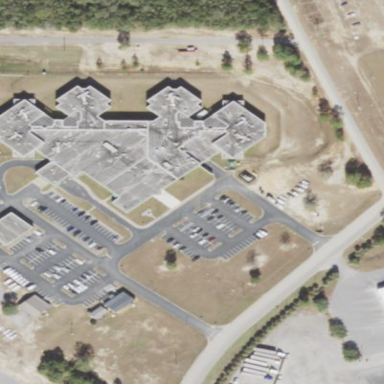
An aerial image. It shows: Prison building.